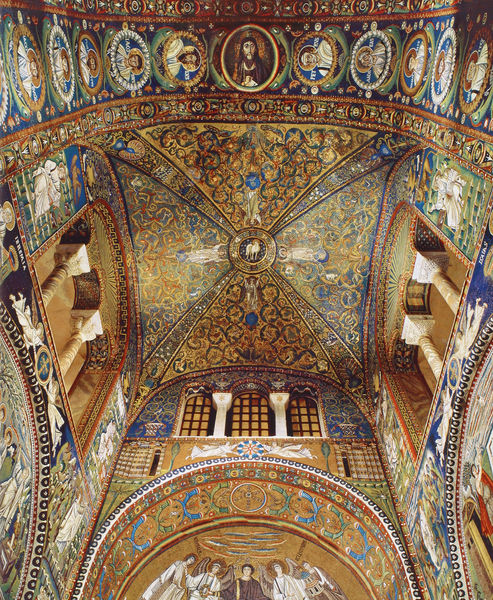
Titel: San Vitale
Standort: Ravenna, S. Vitale (EU - I - Emilia-Romagna)
Schlagwörter: blau, weiß, gelb, grün, fenster, säulen, gitter, kirche, gold, decke, kuppel, moschee, mosaik, kalotte, triforium, christus, jesus, heilige, jünger, zentralbau, vierung, ikonen, apostel, byzanz, aposteln, päpste, klosterkappe, ngesichter, heiligge